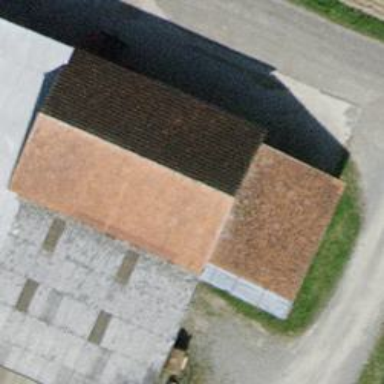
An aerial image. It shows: View of roof of building.